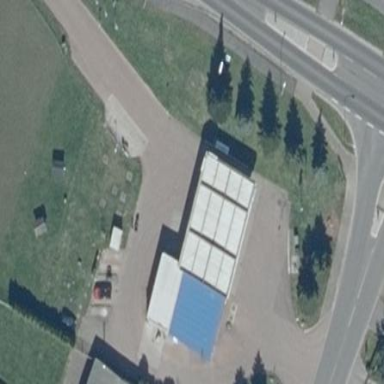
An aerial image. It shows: Commercial building serving as fuel station.